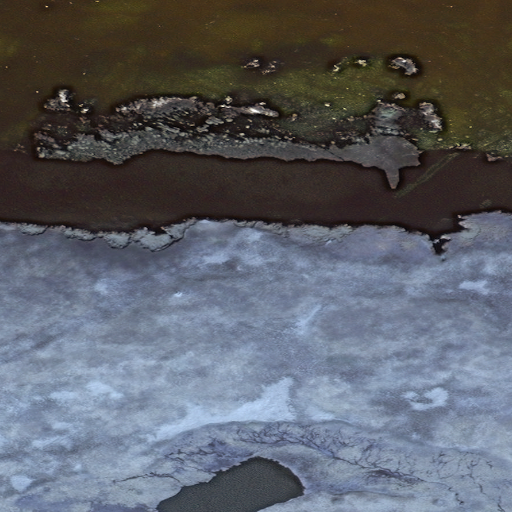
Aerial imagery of cliff(s) in Alaska named Qachimax containing only unknown